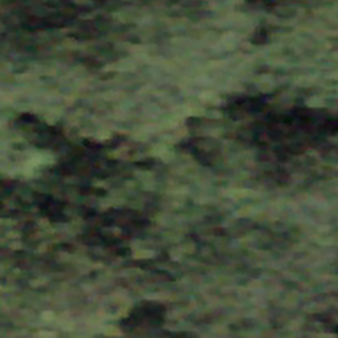
Label: other